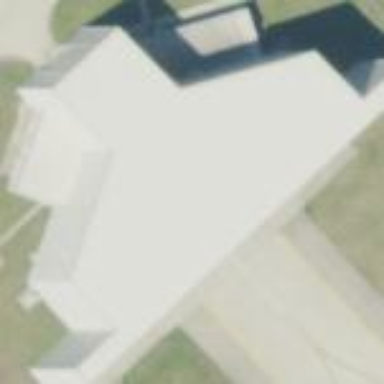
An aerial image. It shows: Hangar building located at airport.